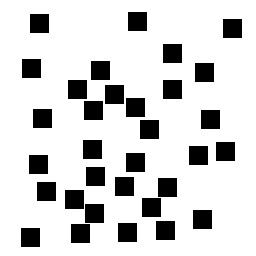
Squares: 32
Triangles: 0
Stars: 0
Total shapes: 32